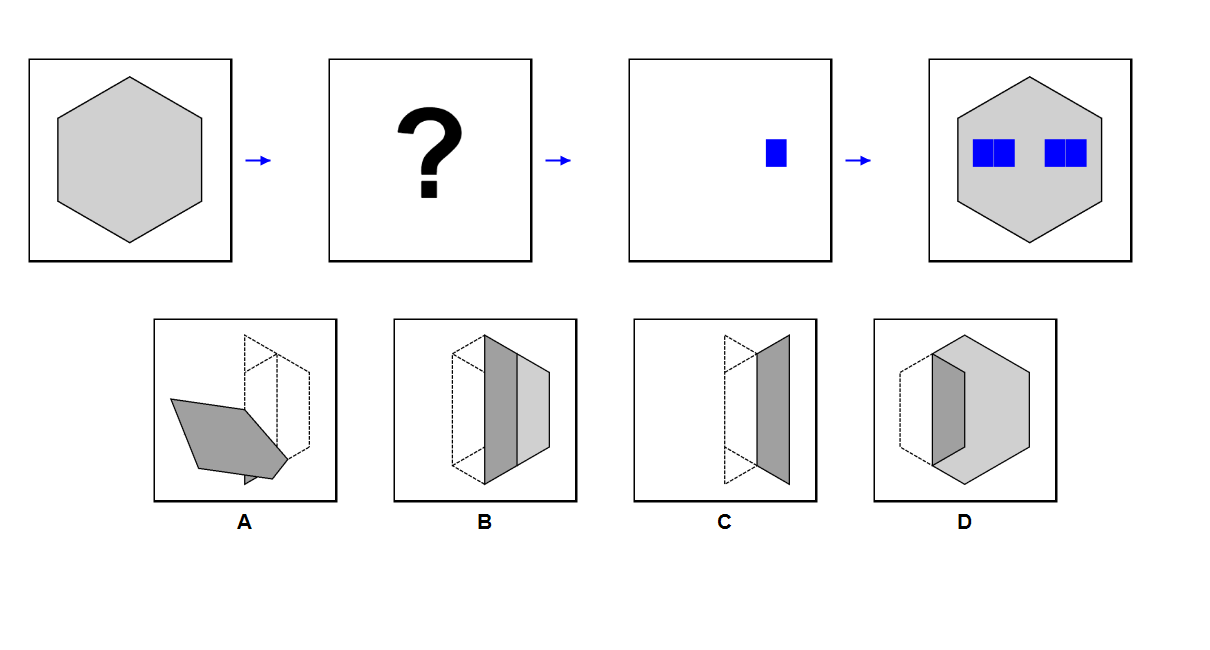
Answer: A